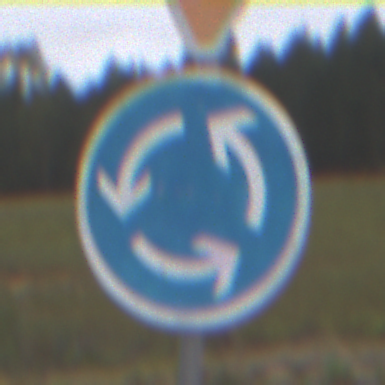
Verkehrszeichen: Kreisverkehr
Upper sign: VorfahrtGewaehren
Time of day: Midday
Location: Outdoor (Nature)
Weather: Overcast
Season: NotSpecified
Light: Natural